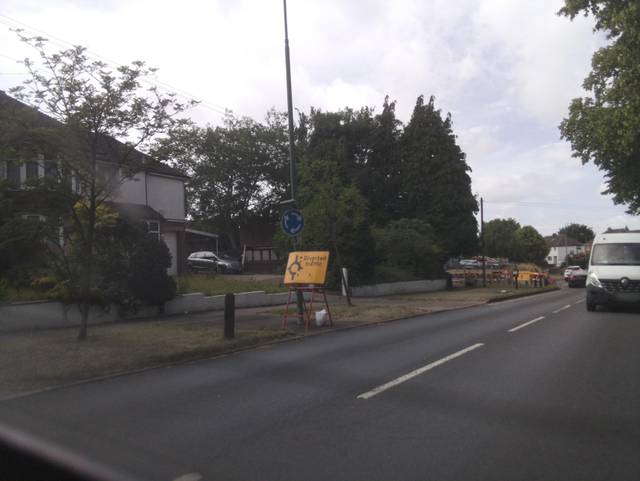
Region: United Kingdom
Coordinates: 51.288, 0.5369